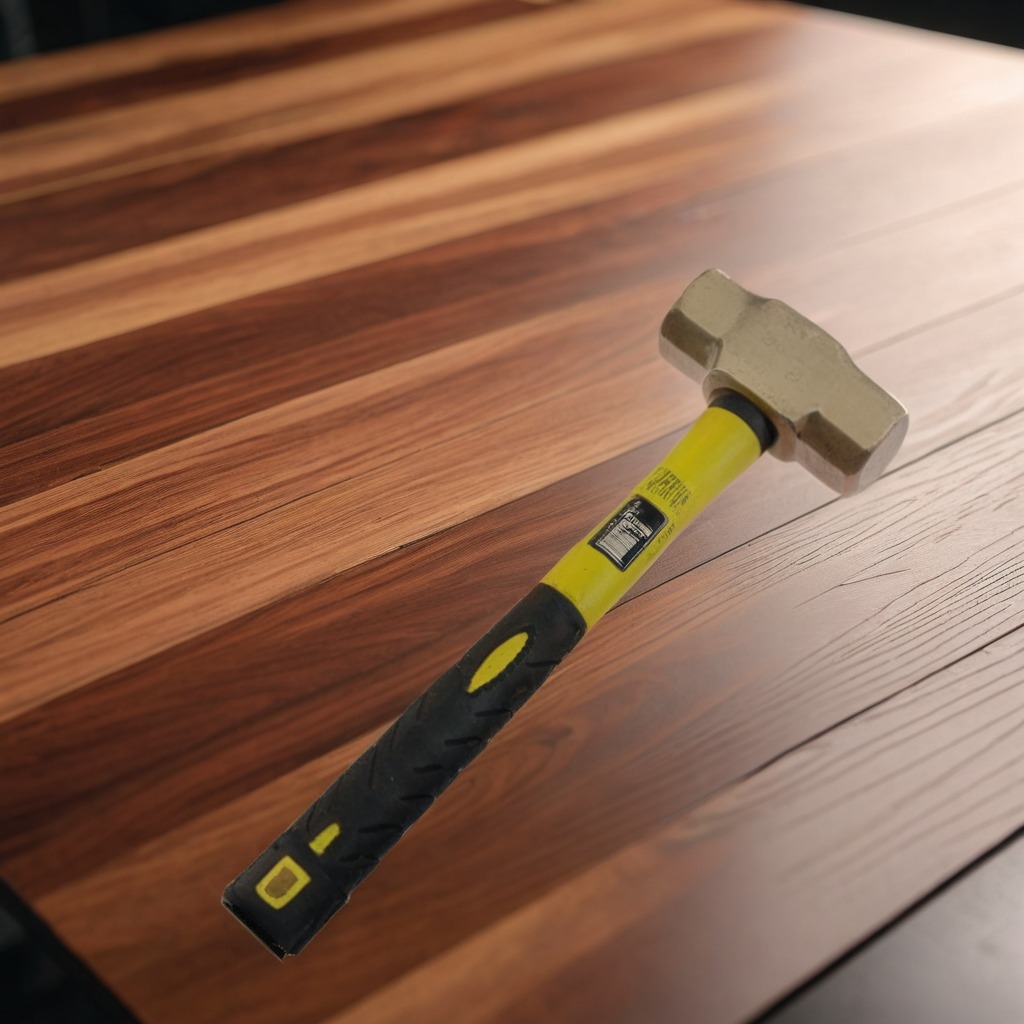
A hammer is lying on the wooden table in a carpentry studio.